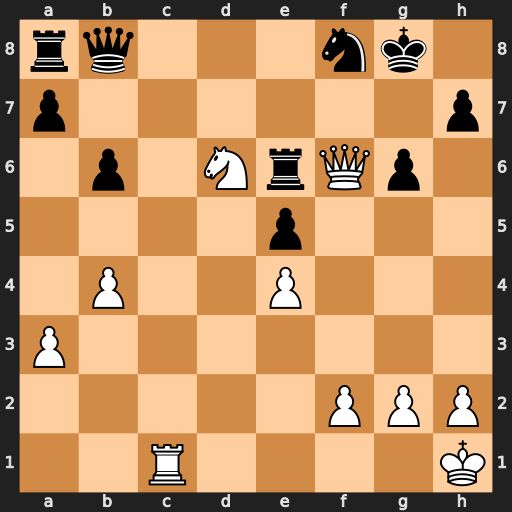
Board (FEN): rq3nk1/p6p/1p1NrQp1/4p3/1P2P3/P7/5PPP/2R4K
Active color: w
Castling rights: -
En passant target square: -
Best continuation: Qf7+ Kh8 Rc7 Qxc7 Qxc7